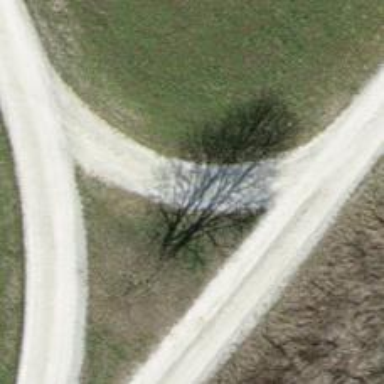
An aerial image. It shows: Compacted track road with grade3 tracktype.